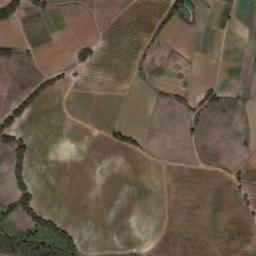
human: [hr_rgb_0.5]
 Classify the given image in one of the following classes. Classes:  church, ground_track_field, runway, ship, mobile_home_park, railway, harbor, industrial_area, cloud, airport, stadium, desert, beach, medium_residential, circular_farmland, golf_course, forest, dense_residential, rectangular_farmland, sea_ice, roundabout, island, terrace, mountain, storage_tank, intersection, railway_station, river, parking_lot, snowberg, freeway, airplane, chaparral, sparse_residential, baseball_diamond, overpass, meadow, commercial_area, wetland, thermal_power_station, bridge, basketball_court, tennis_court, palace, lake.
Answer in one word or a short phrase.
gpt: rectangular_farmland